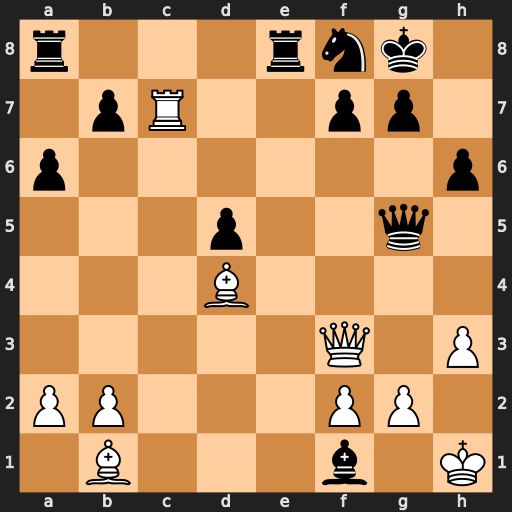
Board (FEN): r3rnk1/1pR2pp1/p6p/3p2q1/3B4/5Q1P/PP3PP1/1B3b1K
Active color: w
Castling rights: -
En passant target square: -
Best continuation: Qxf7+ Kh8 Bxg7+ Qxg7 Qxg7#